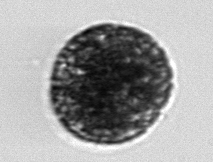
Label: Vicicitus_globosus